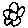
Label: flower